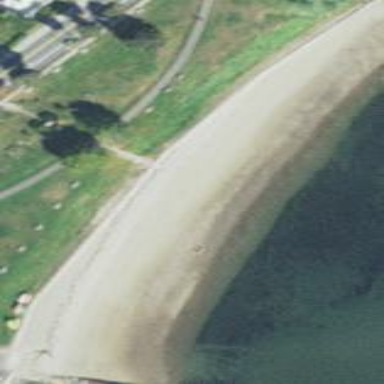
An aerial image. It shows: Sandy beach with natural surroundings.